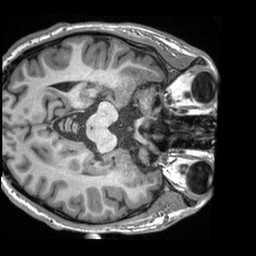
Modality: T1w
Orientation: axial
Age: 22
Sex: male
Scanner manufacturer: siemens
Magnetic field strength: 3 T
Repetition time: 2.3 s
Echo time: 0.00308 s